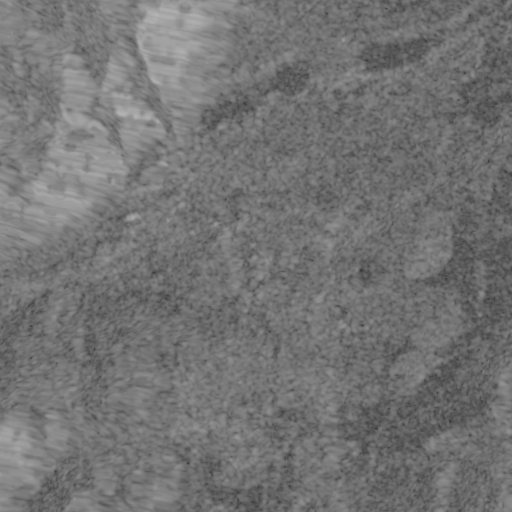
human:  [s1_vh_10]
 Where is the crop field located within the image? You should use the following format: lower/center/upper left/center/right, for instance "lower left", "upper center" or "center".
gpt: The crop field is located in the right of the image.
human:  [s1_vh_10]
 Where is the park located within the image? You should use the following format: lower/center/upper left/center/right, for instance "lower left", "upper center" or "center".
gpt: The park is located in the center right of the image.
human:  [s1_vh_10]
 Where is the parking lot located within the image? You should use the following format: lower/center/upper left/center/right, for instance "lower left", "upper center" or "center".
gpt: The parking lot is located in the center left of the image.
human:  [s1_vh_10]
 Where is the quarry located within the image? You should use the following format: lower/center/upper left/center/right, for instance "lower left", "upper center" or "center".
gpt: The quarry is located in the center left of the image.
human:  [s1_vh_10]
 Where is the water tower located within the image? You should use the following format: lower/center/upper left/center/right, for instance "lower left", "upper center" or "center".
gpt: The water tower is located in the center of the image.
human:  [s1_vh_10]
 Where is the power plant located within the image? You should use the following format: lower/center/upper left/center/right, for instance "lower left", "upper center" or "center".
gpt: There is no power plant in the image.

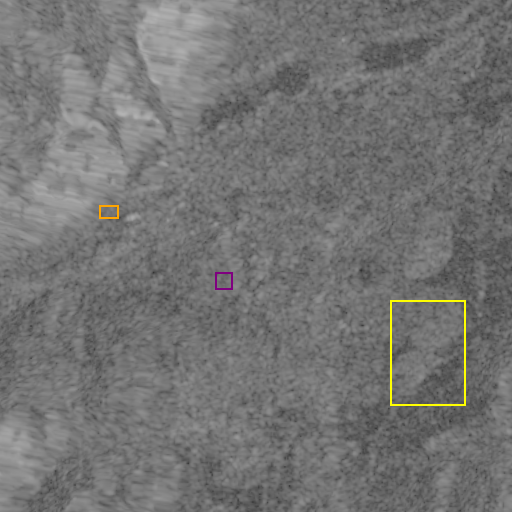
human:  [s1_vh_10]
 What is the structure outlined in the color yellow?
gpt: The structure outlined in yellow is a crop field.
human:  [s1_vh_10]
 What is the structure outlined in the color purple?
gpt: The structure outlined in purple is a park.
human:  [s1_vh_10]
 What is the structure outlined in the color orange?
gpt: The structure outlined in orange is a quarry.
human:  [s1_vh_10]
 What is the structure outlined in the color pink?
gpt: There is no pink outline.